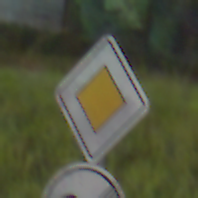
Verkehrszeichen: Vorfahrtsstrasse
Zusatzzeichen unten: EndeGeschwindigkeit90
Umgebung: Outdoor, Suburban
Tageszeit: Night
Wetter: PartlyCloudy
Licht: Artificial
Jahreszeit: NotSpecified
Kontrast: HighContrast